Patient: sex M, age 76
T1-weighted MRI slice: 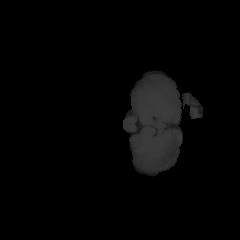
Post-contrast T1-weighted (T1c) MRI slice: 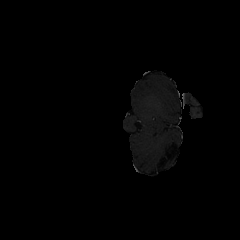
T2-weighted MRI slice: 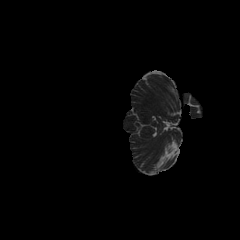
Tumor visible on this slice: no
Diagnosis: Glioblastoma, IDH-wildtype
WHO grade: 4